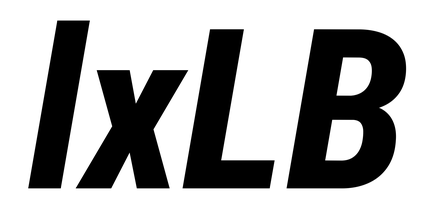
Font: Roboto-Italic_Condensed_ExtraBold_Italic